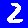
Digit: 2